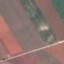
Land use / land cover: AnnualCrop